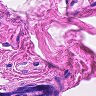
Metastatic tissue present: no